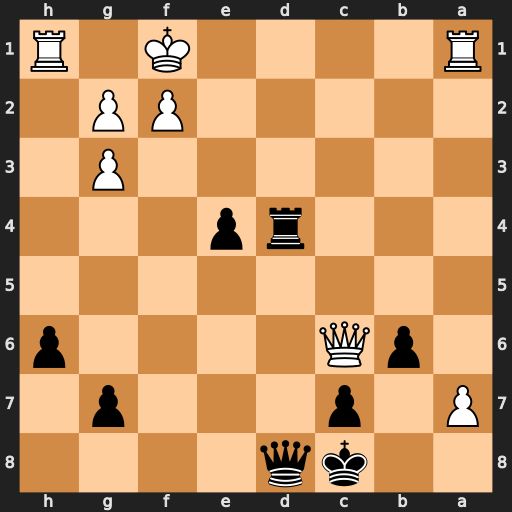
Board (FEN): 2kq4/P1p3p1/1pQ4p/8/3rp3/6P1/5PP1/R4K1R
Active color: b
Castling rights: -
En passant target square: -
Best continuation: Rd1+ Rxd1 Qxd1#